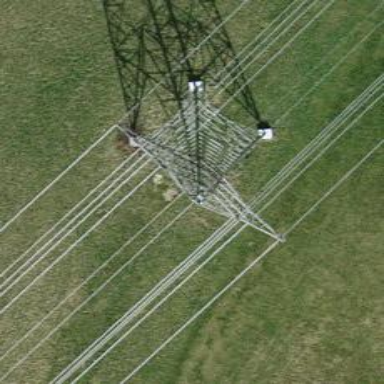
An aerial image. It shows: Lattice structure tower used for power transmission.